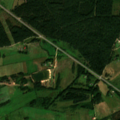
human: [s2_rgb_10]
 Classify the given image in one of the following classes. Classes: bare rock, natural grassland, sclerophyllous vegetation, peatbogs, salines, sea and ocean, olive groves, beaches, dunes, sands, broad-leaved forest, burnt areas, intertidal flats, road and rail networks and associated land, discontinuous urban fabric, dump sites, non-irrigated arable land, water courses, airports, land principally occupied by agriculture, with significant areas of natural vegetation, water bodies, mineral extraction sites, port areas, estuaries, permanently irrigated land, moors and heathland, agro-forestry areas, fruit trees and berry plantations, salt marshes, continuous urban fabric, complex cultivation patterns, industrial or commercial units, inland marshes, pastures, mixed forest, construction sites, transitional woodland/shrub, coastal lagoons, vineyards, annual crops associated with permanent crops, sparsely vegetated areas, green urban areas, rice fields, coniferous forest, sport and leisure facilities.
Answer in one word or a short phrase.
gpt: complex cultivation patterns, land principally occupied by agriculture, with significant areas of natural vegetation, coniferous forest, mixed forest